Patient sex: M
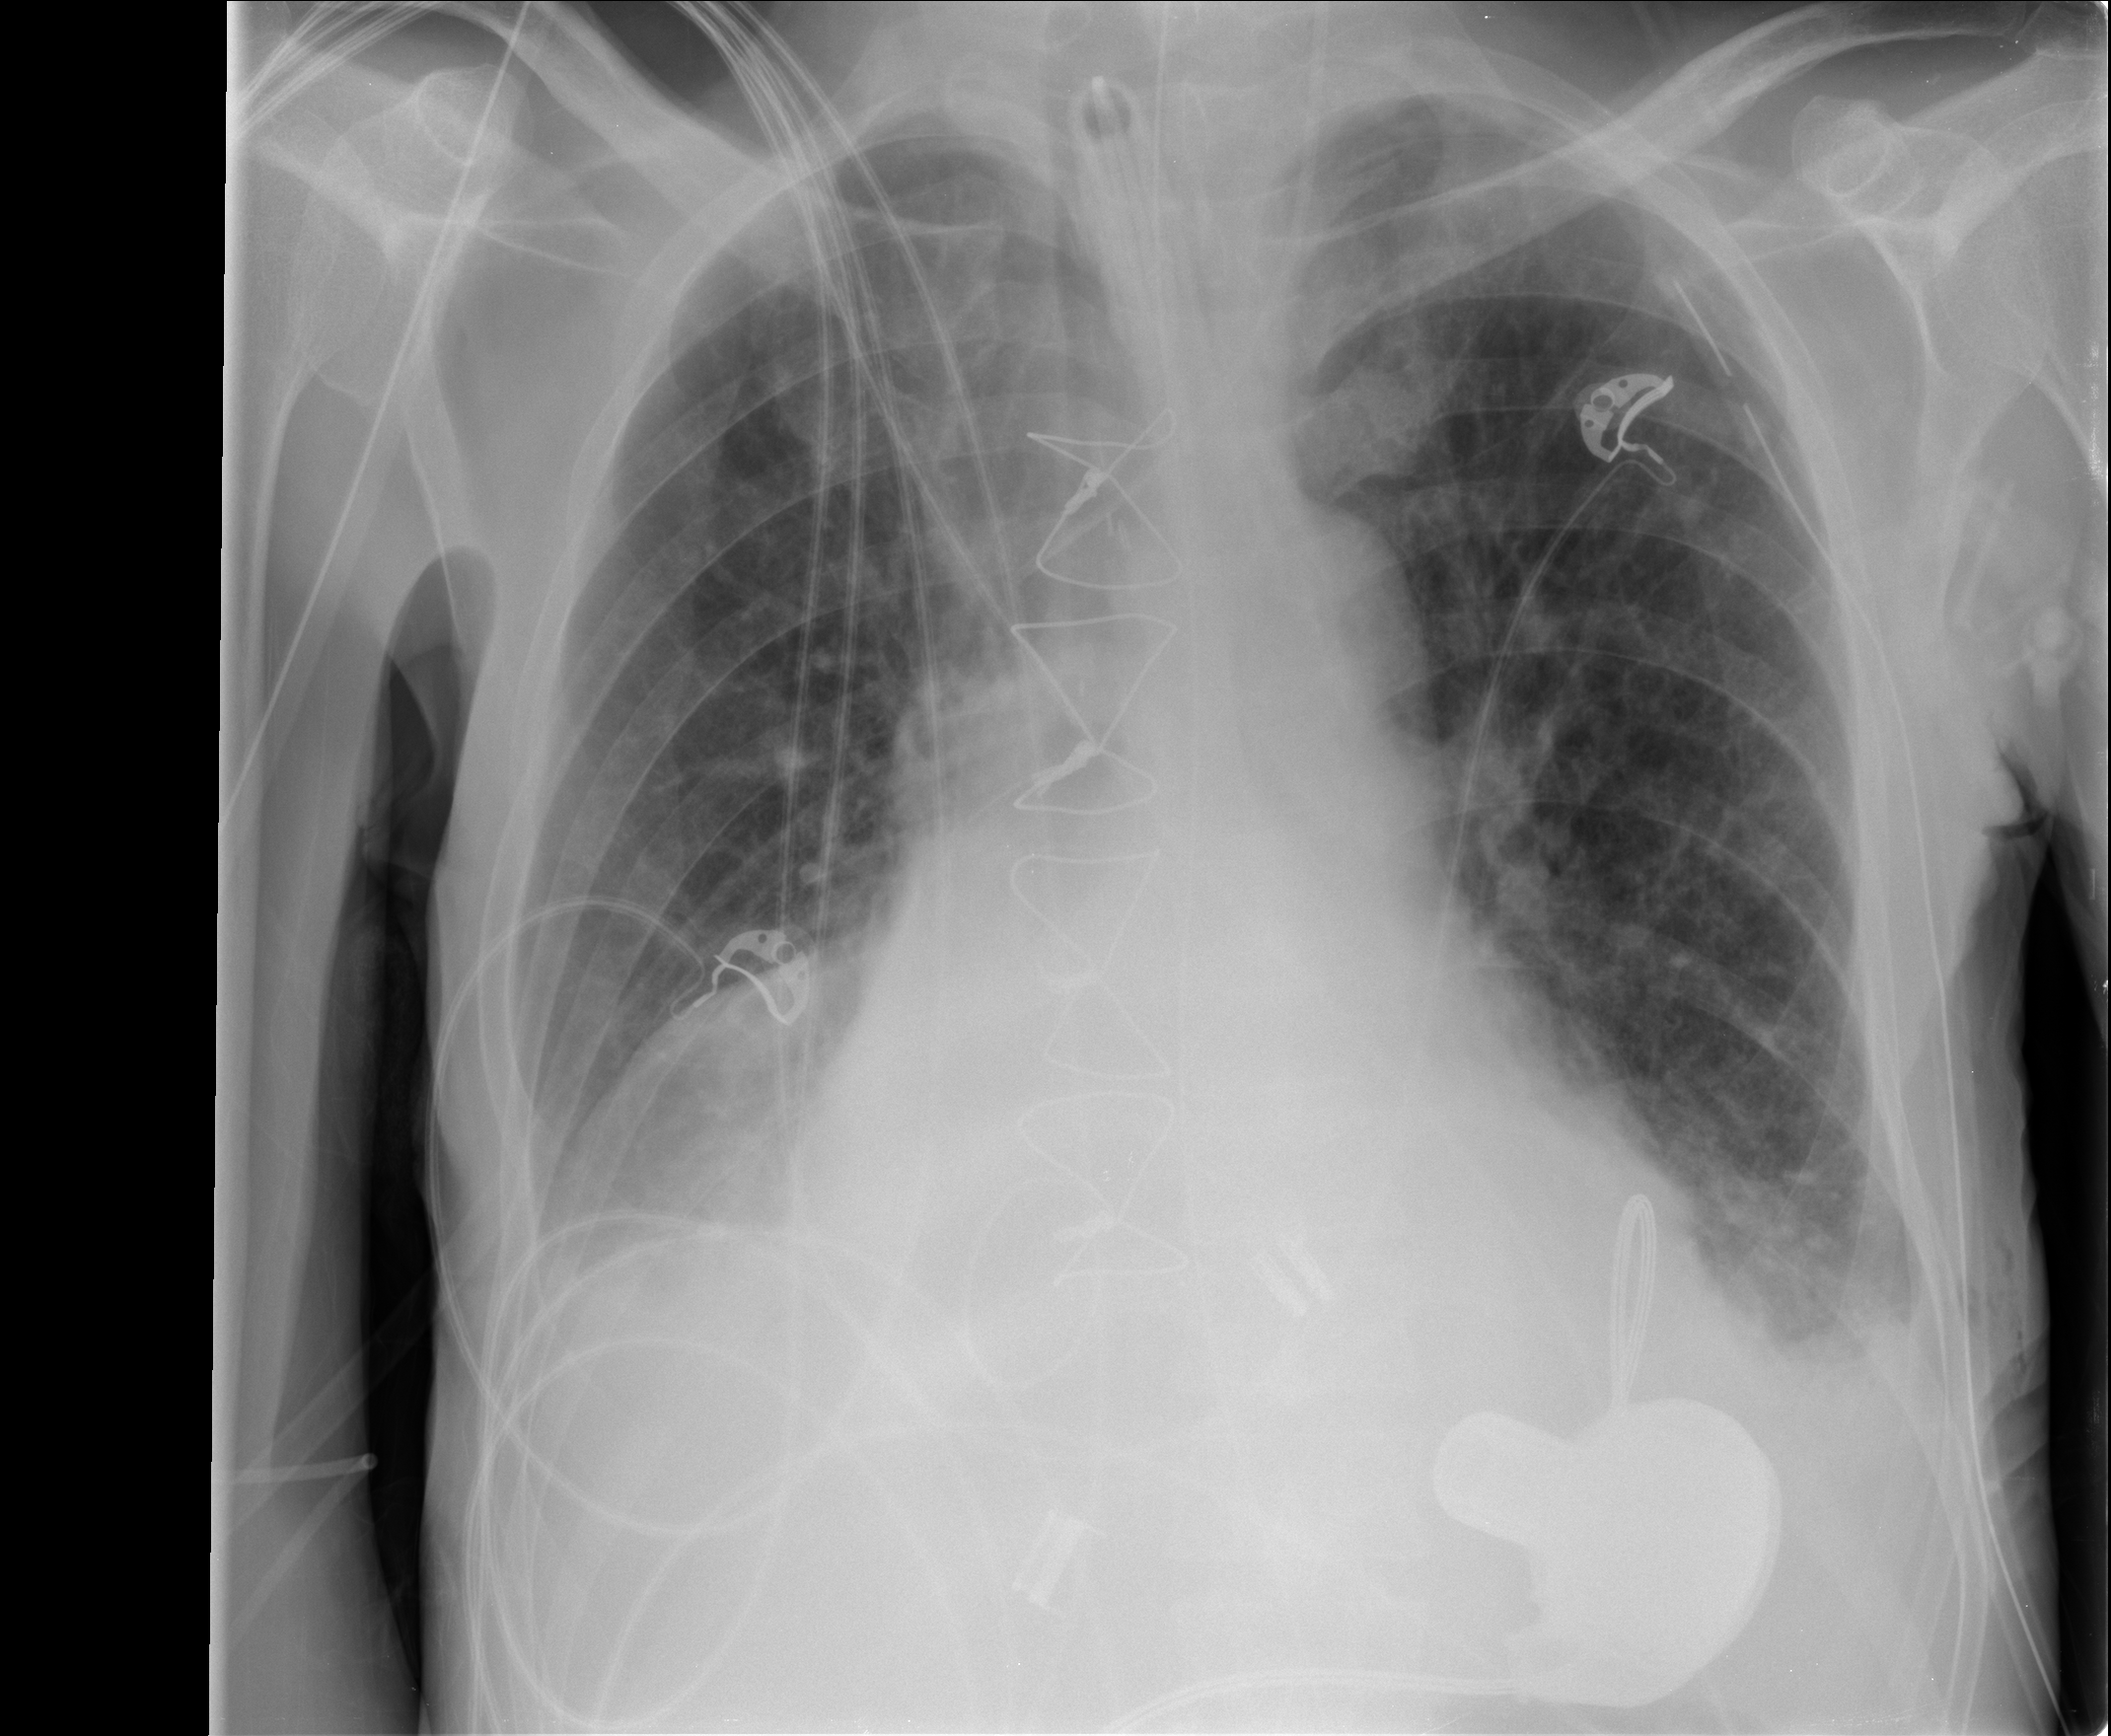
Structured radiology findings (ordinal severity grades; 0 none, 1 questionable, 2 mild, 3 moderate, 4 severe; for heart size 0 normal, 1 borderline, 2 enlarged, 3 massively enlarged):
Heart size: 2
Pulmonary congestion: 1
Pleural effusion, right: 2
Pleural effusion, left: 2
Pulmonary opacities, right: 0
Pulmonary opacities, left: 0
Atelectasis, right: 2
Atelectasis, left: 2